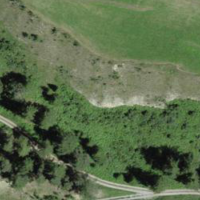
EUNIS habitat code: 26
Species observed at this site:
Pieris rapae
Corizus hyoscyami
Lysandra coridon
Vanessa atalanta